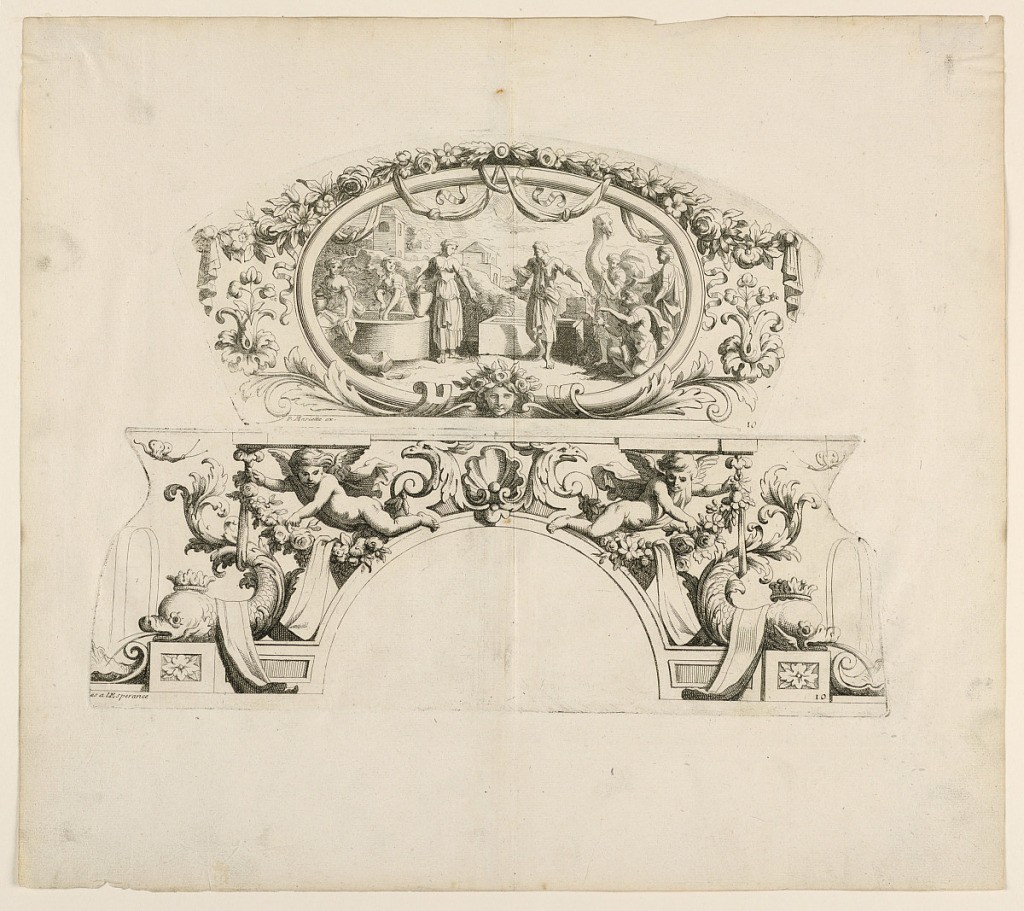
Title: Fan leaves, Tenth and eleventh plates of the set, "Divers Desseins de grands Eventails, Encrans, et autres Ornamens, inventés et gravés par Nicolas Loire"
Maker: Alexis Loir, French, 1640 - 1713
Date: ca. 1750
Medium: Etching, engraving on laid paper
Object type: Print
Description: Rachel and Jacob at the well; two flying putti and fountains with dolphins.